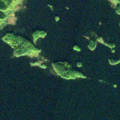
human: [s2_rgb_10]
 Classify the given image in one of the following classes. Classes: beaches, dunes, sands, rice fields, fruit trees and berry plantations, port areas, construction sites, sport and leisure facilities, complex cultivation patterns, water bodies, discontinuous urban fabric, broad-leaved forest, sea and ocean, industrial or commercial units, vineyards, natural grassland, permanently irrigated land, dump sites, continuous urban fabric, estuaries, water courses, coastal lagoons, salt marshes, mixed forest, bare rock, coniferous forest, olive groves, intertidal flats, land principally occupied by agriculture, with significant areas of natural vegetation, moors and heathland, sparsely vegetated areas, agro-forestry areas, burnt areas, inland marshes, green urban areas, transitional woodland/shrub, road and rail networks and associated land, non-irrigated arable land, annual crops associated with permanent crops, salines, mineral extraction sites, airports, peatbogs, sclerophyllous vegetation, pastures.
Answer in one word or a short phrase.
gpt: coniferous forest, mixed forest, water bodies